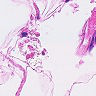
Metastatic tissue present: no